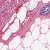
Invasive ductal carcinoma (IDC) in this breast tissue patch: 0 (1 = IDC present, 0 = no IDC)